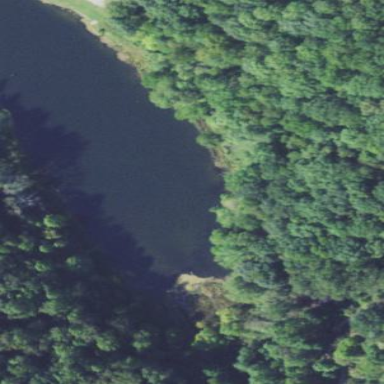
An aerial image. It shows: Beautiful lake surrounded by nature.